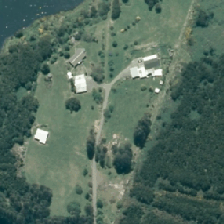
Land cover: low_producing_grassland